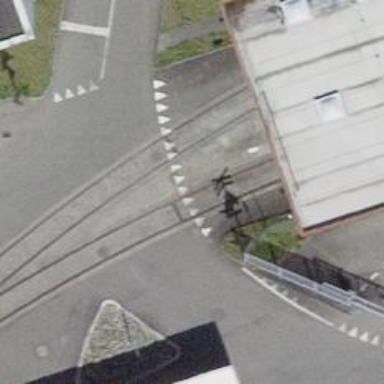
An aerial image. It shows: Railway level crossing.